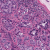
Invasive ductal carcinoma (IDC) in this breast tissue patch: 0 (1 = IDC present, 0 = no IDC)